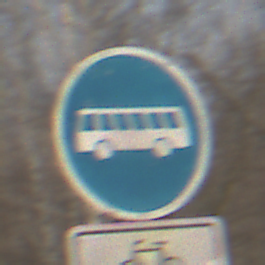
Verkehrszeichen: Busssonderstreifen
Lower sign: EinspurigeFahrzeugeFrei5
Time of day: MorningAfternoon
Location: Outdoor (Nature)
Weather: PartlyCloudy
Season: Winter
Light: Natural